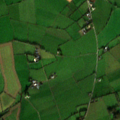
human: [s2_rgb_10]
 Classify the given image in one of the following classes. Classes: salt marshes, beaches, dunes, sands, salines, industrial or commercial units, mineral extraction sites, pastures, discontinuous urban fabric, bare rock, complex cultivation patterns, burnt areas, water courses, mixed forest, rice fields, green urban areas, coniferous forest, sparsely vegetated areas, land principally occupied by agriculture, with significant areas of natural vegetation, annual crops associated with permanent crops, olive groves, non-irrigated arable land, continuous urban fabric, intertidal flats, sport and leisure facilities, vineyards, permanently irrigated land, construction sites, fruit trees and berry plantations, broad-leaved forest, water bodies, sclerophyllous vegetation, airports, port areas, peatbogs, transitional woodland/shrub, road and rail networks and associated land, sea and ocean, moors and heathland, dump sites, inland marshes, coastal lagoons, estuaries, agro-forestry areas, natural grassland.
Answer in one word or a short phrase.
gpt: non-irrigated arable land, pastures